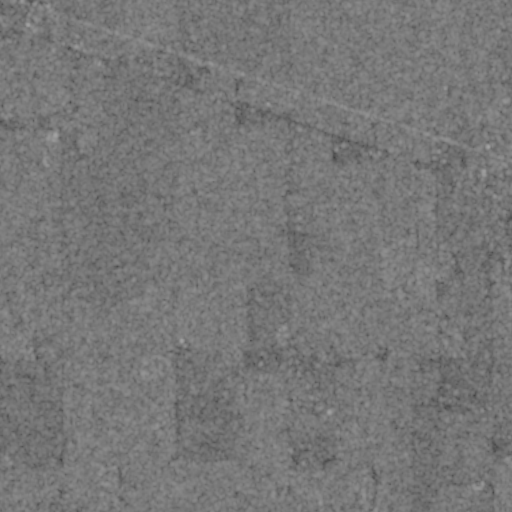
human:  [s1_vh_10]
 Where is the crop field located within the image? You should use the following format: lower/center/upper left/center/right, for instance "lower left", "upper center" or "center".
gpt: The crop field is located in the upper left of the image.
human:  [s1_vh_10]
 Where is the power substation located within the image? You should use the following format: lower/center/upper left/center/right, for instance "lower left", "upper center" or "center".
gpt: The power substation is located in the upper right of the image.
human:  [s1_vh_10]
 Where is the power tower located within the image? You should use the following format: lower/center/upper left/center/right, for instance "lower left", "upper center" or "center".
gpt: The power tower is located in the lower left of the image.
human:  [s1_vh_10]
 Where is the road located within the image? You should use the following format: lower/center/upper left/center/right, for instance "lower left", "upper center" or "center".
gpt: There is no road in the image.

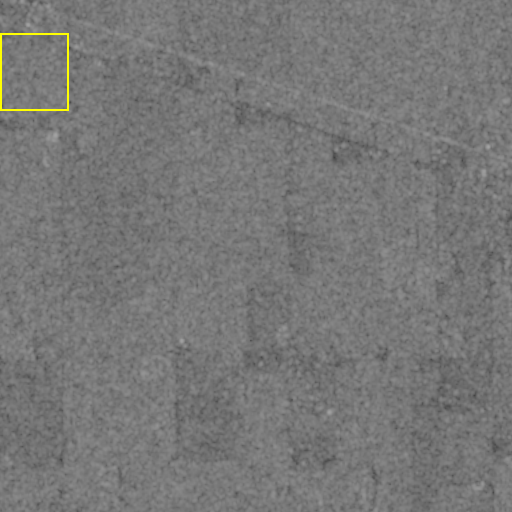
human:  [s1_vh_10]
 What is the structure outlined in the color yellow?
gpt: The structure outlined in yellow is a crop field.
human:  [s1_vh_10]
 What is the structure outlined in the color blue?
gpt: There is no blue outline.